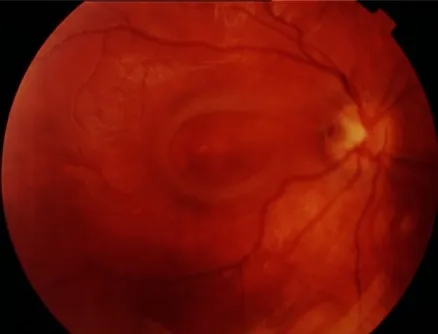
Fundus photograph of the right eye showing the optic disc pit and maculopathy.
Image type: ophthalmic_imaging (fundus_photograph)